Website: macys
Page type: billing-address
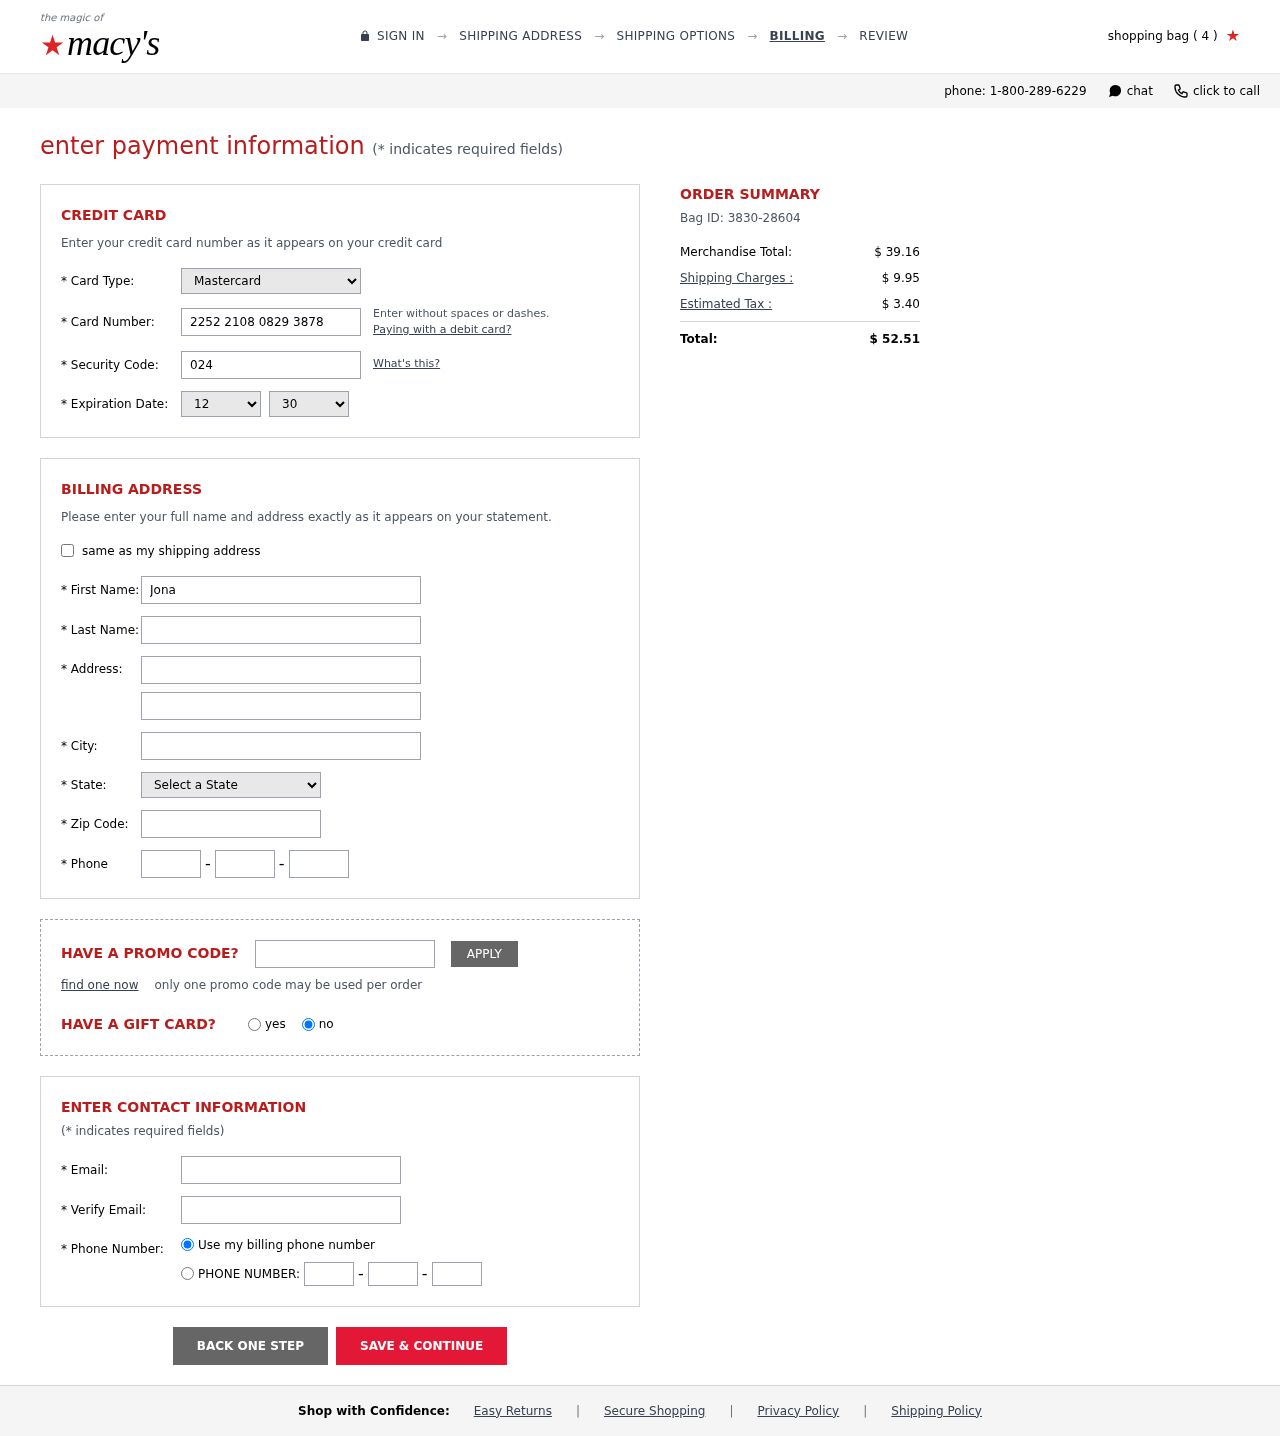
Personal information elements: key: PII_CARD_CVV
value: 024
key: PII_CARD_EXPIRY_MONTH
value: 12
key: PII_CARD_EXPIRY_YEAR
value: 30
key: PII_CARD_NUMBER
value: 2252 2108 0829 3878
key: PII_CARD_TYPE
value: Mastercard
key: PII_CITY
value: West Connie
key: PII_EMAIL
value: jhoward@hotmail.com
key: PII_FIRSTNAME
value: Jonathan
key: PII_LASTNAME
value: Howard
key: PII_PHONE_AREA
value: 474
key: PII_PHONE_PREFIX
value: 265
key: PII_PHONE_SUFFIX
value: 0324
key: PII_POSTCODE
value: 73384
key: PII_STATE_ABBR
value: NH
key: PII_STREET
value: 164 Davis Centers Suite 125
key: PII_STREET2
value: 130 Marcus Trace
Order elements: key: ORDER_NUM_ITEMS
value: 4
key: ORDER_ID
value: Bag ID: 3830-28604
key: ORDER_SUBTOTAL
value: $ 39.16
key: ORDER_SHIPPING_COST
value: $ 9.95
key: ORDER_TAX
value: $ 3.40
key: ORDER_TOTAL
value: $ 52.51